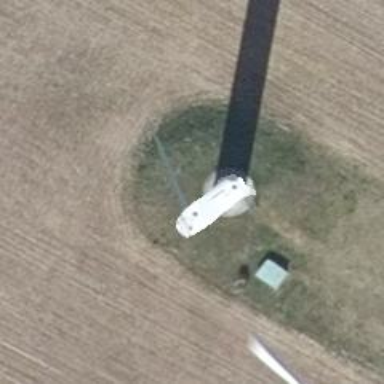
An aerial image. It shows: Wind generator with horizontal axis. The generator is wind turbine.